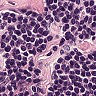
Metastatic tissue present: no